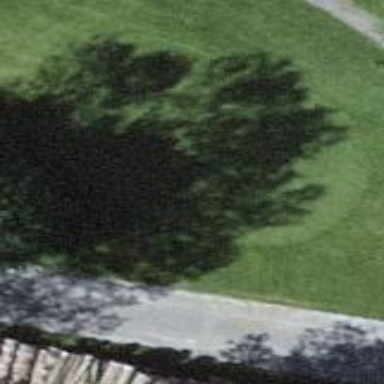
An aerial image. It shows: Golf tee.